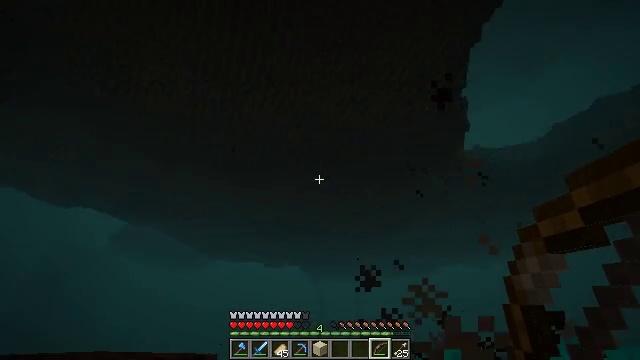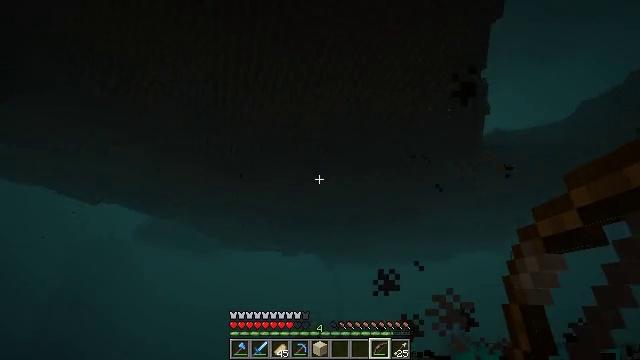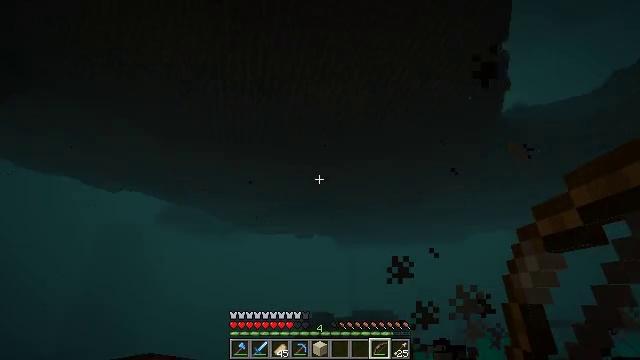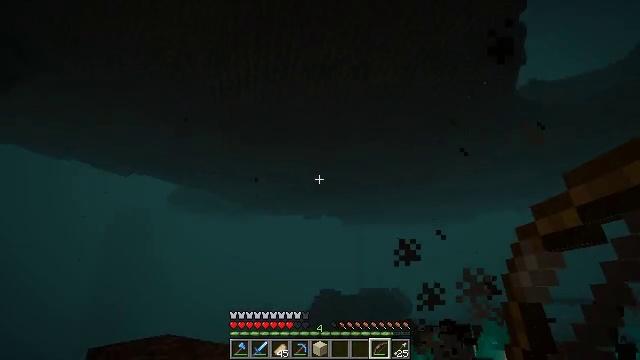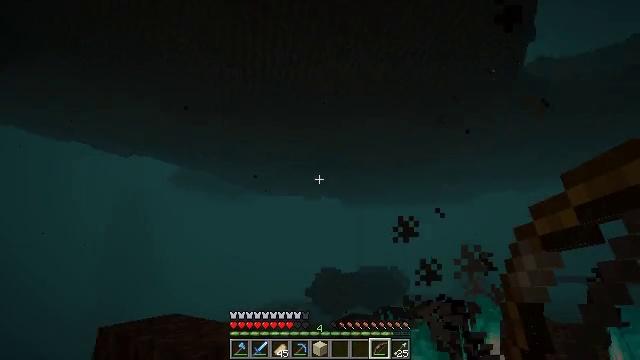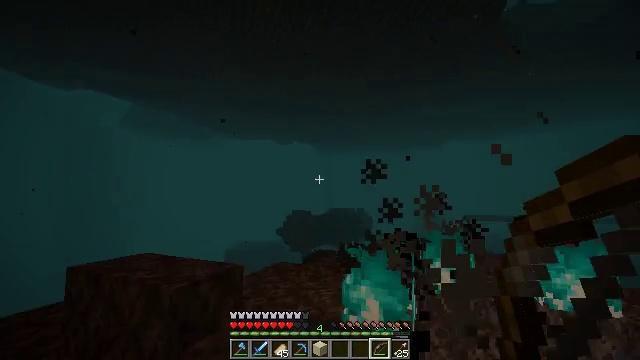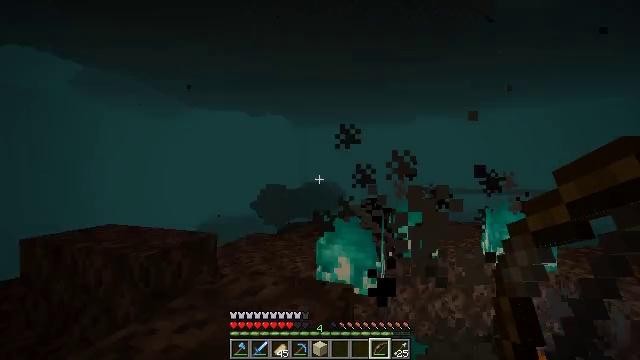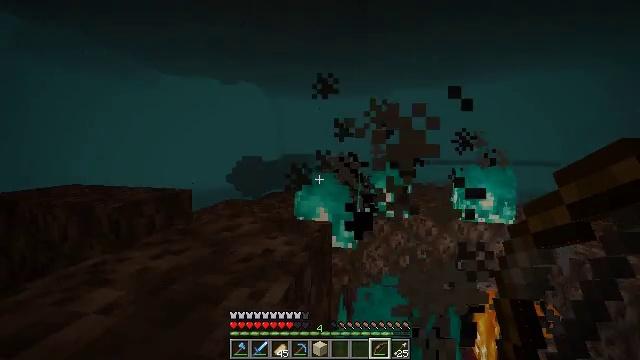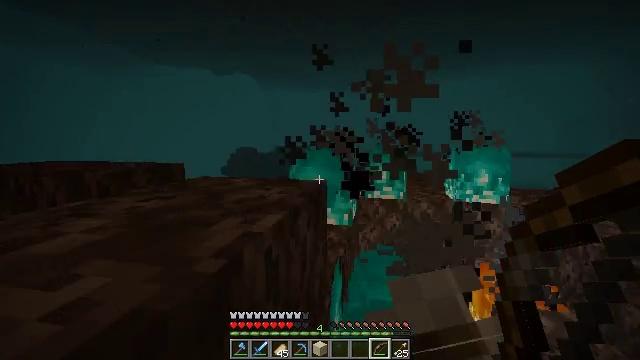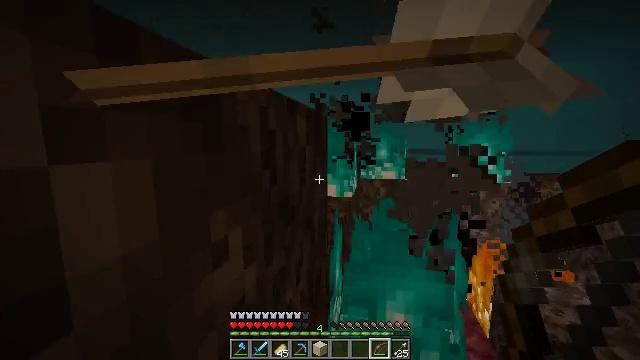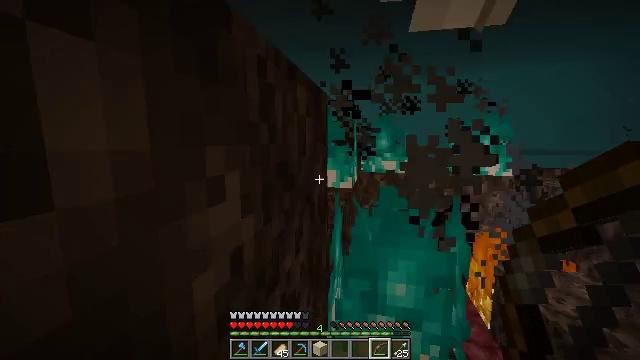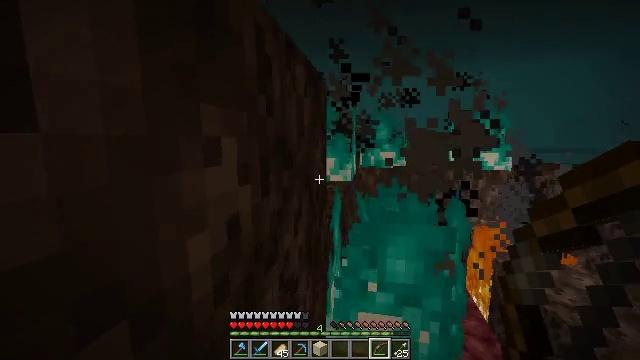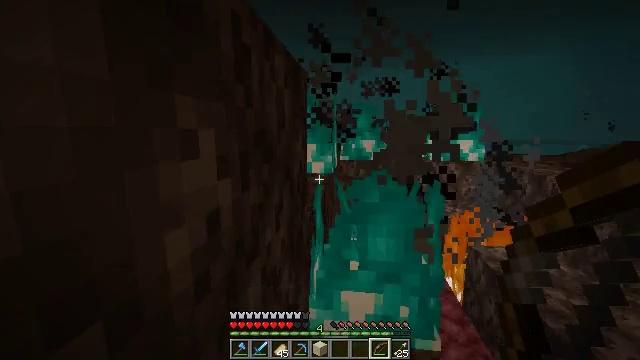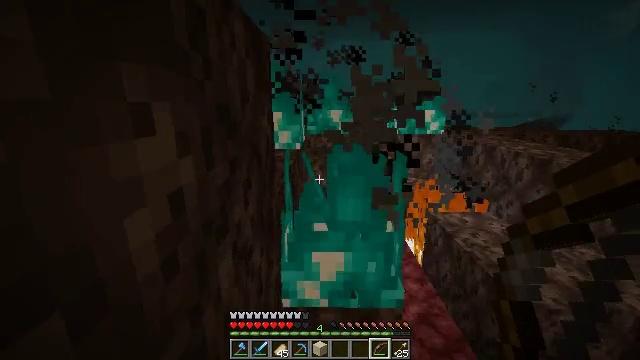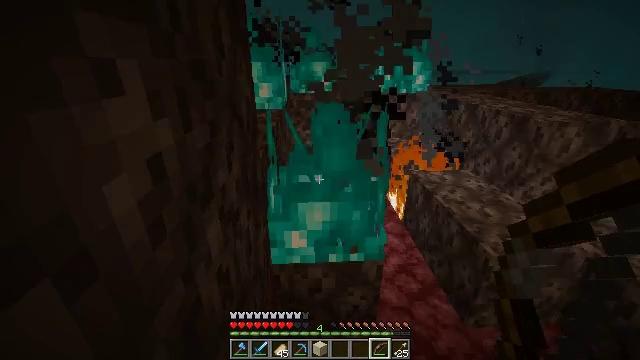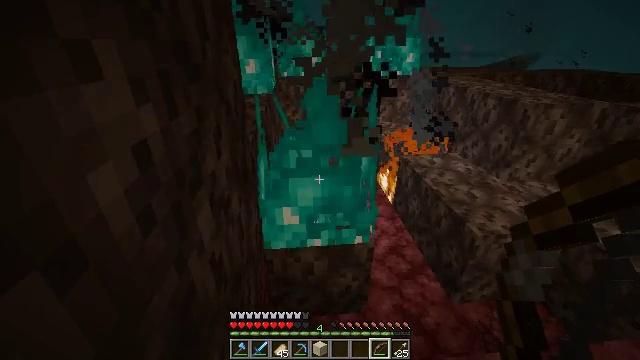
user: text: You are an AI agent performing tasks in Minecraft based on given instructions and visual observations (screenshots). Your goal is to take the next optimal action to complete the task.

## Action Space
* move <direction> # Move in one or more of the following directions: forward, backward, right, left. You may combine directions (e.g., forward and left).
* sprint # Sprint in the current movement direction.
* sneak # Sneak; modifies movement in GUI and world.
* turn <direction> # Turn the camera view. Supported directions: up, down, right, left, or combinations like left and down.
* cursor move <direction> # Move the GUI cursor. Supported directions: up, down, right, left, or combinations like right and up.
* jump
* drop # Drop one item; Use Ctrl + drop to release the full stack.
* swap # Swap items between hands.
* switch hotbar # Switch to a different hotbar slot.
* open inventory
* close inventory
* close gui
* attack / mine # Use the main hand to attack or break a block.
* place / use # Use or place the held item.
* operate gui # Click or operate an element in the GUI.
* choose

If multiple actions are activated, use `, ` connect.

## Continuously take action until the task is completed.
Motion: motion action
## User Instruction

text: Extinguish the soul fire.
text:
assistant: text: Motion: turn left and down, jump
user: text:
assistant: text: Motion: turn left and down, jump
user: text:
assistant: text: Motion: turn left and down, jump
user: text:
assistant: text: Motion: turn down
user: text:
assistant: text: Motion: turn right and down
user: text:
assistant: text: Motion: turn right and down
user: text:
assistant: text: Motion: turn right and down
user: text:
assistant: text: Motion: turn right and down
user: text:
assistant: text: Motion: no_op
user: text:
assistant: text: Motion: no_op
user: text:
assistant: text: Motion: no_op
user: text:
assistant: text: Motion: turn right and down
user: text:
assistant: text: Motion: turn right and down
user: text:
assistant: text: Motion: turn right and down
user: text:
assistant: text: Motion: turn right and down
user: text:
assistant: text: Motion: no_op
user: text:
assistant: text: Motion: attack / mine
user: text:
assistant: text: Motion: turn right and down, attack / mine
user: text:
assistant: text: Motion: turn right and down, attack / mine
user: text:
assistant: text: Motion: turn left and down, attack / mine
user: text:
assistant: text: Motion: turn left, attack / mine
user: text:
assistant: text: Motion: turn left, attack / mine
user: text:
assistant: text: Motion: no_op
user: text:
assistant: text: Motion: attack / mine
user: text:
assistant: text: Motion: attack / mine
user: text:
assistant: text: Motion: no_op
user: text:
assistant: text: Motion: no_op
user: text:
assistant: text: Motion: no_op
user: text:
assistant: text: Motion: no_op
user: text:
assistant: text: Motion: no_op